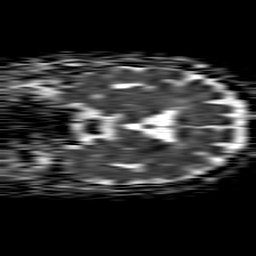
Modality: ADC
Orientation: coronal
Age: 64
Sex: female
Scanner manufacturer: philips
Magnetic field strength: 1.5 T
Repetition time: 4.6 s
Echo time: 0.08528 s